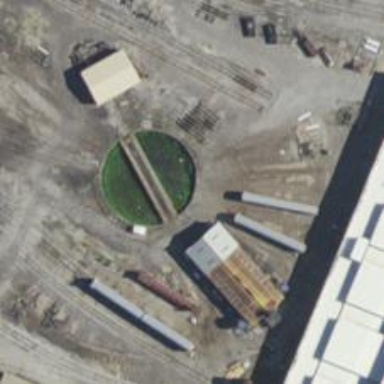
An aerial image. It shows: Railway yard in service.